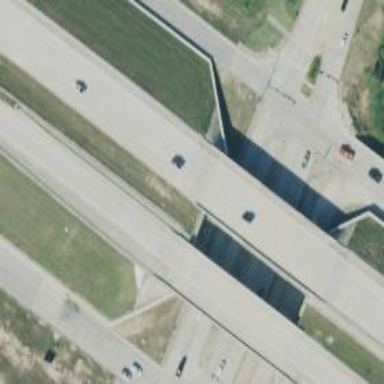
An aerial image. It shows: Motorway bridge.